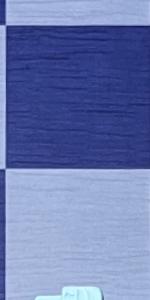
Label: Empty